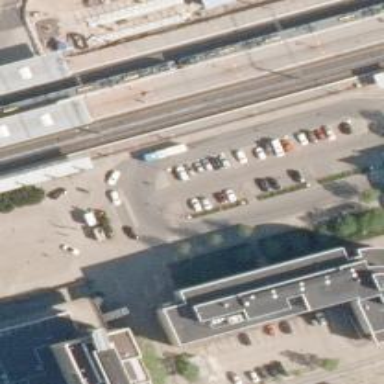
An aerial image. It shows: Bus station.